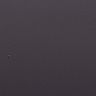
Metastatic tissue present: no